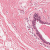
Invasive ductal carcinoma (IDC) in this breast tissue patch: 0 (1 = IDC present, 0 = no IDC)